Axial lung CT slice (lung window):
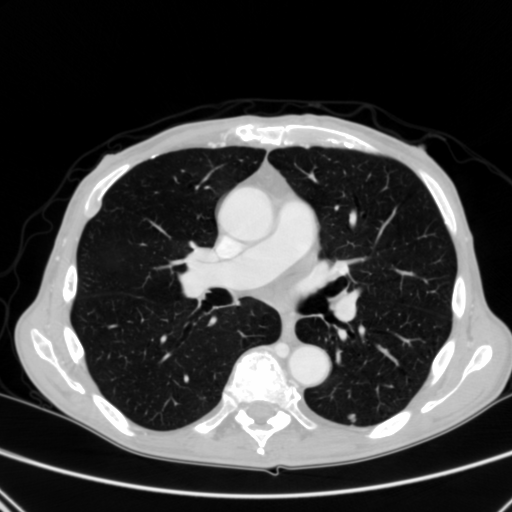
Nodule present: yes
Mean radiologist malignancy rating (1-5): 3.25